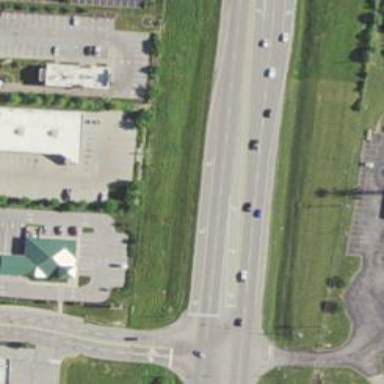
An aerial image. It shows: Primary highway.